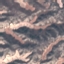
Label: HerbaceousVegetation